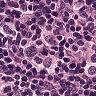
Metastatic tissue present: yes